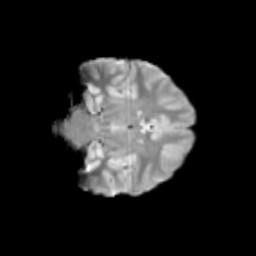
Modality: T2w
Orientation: coronal
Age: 10
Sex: male
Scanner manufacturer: siemens
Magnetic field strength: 3 T
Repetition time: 3.8 s
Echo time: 0.07 s